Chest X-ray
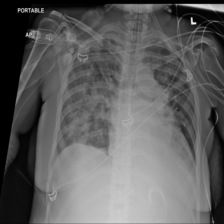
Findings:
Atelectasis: negative
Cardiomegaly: negative
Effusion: negative
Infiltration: negative
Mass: negative
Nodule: negative
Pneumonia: negative
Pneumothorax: negative
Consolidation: negative
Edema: negative
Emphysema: negative
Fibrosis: negative
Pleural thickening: negative
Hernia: negative